Aerial crown-view tile of a tropical tree (Barro Colorado Island, Panama), acquired 20241216:
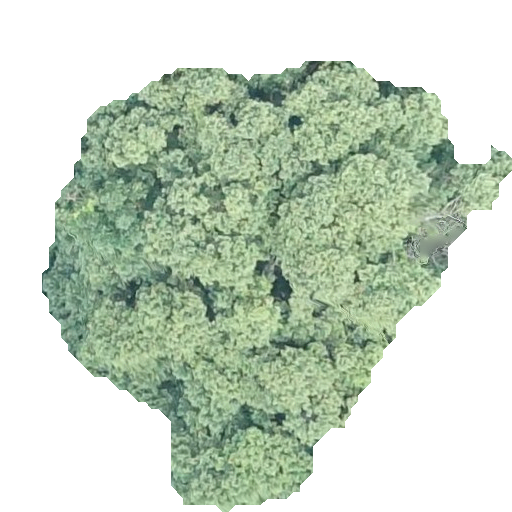
Species: Luehea seemannii
GBIF accepted scientific name: Luehea seemannii
Crown area: 191.622 m²